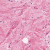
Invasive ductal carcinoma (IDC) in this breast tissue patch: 0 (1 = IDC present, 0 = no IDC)